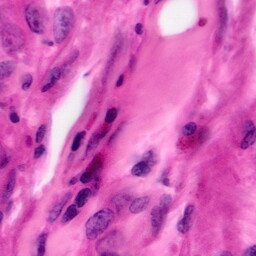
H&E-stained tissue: Pancreatic